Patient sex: M
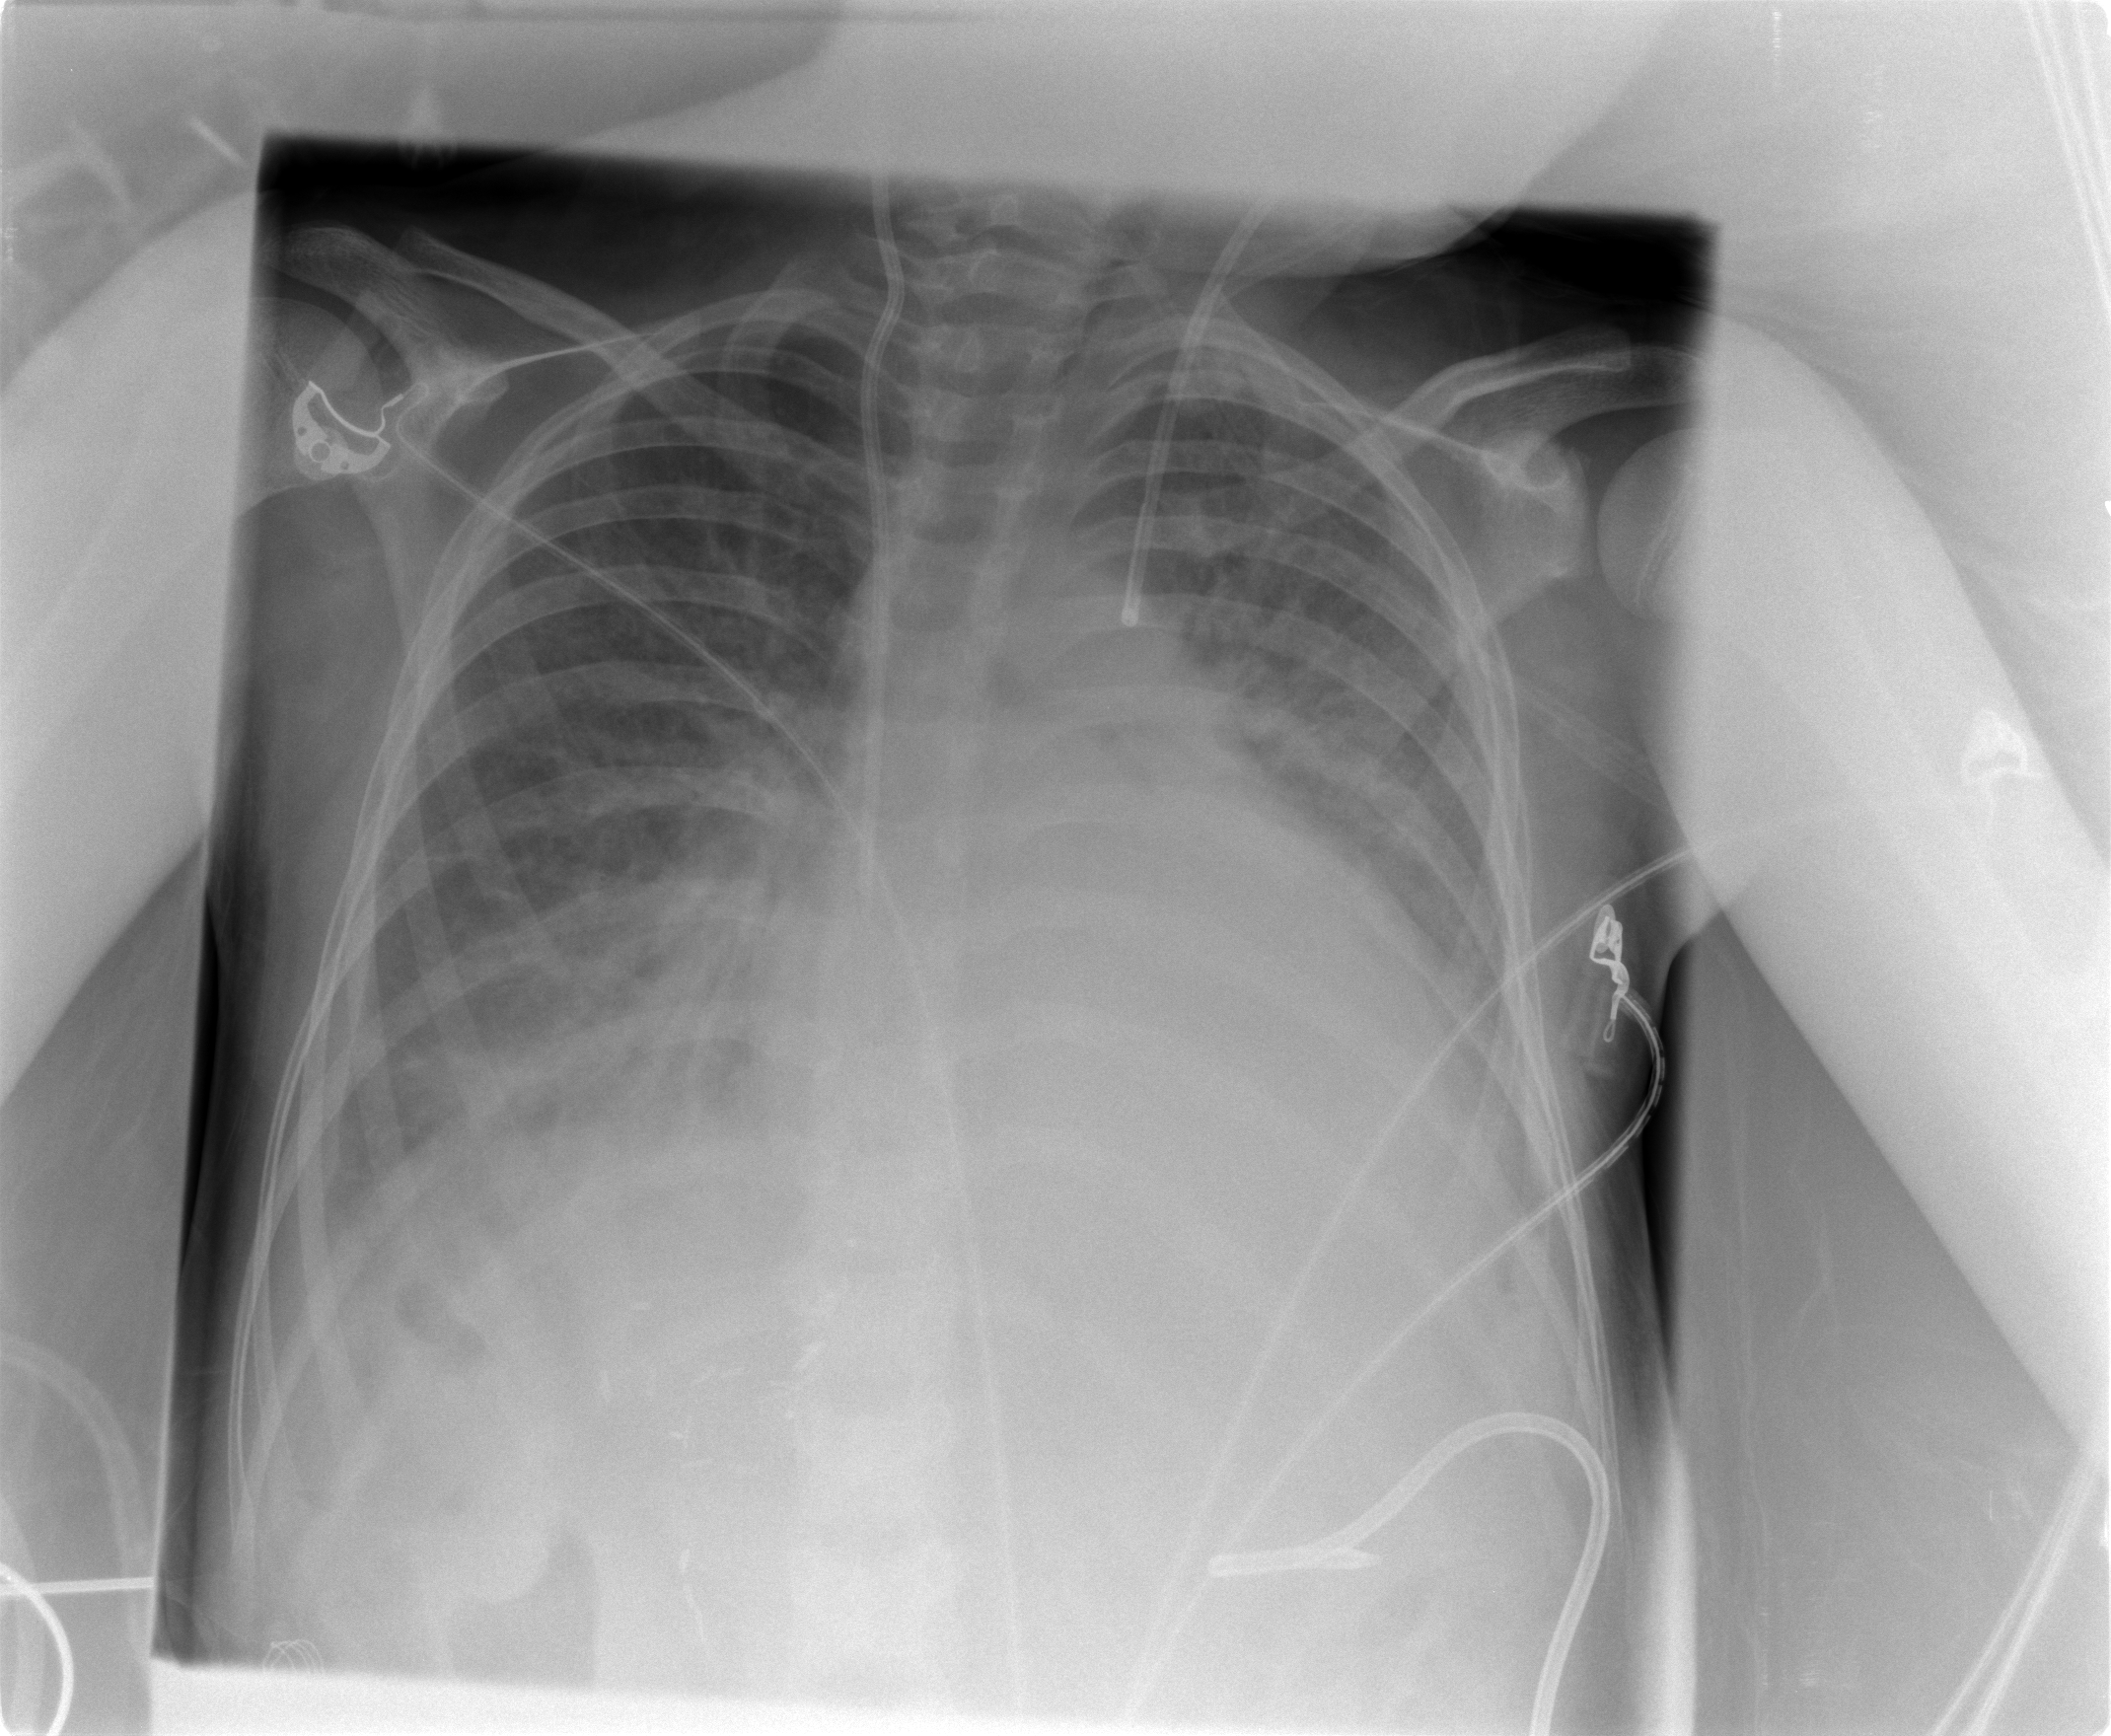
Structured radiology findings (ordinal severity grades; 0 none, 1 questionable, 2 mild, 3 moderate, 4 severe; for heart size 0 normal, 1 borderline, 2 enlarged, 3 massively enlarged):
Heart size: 2
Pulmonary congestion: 2
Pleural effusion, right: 2
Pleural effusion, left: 2
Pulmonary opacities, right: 3
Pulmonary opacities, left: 3
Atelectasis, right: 2
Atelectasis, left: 2